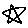
Label: star